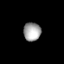
Tissue: lung
Cell type: Epithelial cells
Senescence score: 0.2227
Nuclear area (px): 311
Mean DAPI intensity: 165.302